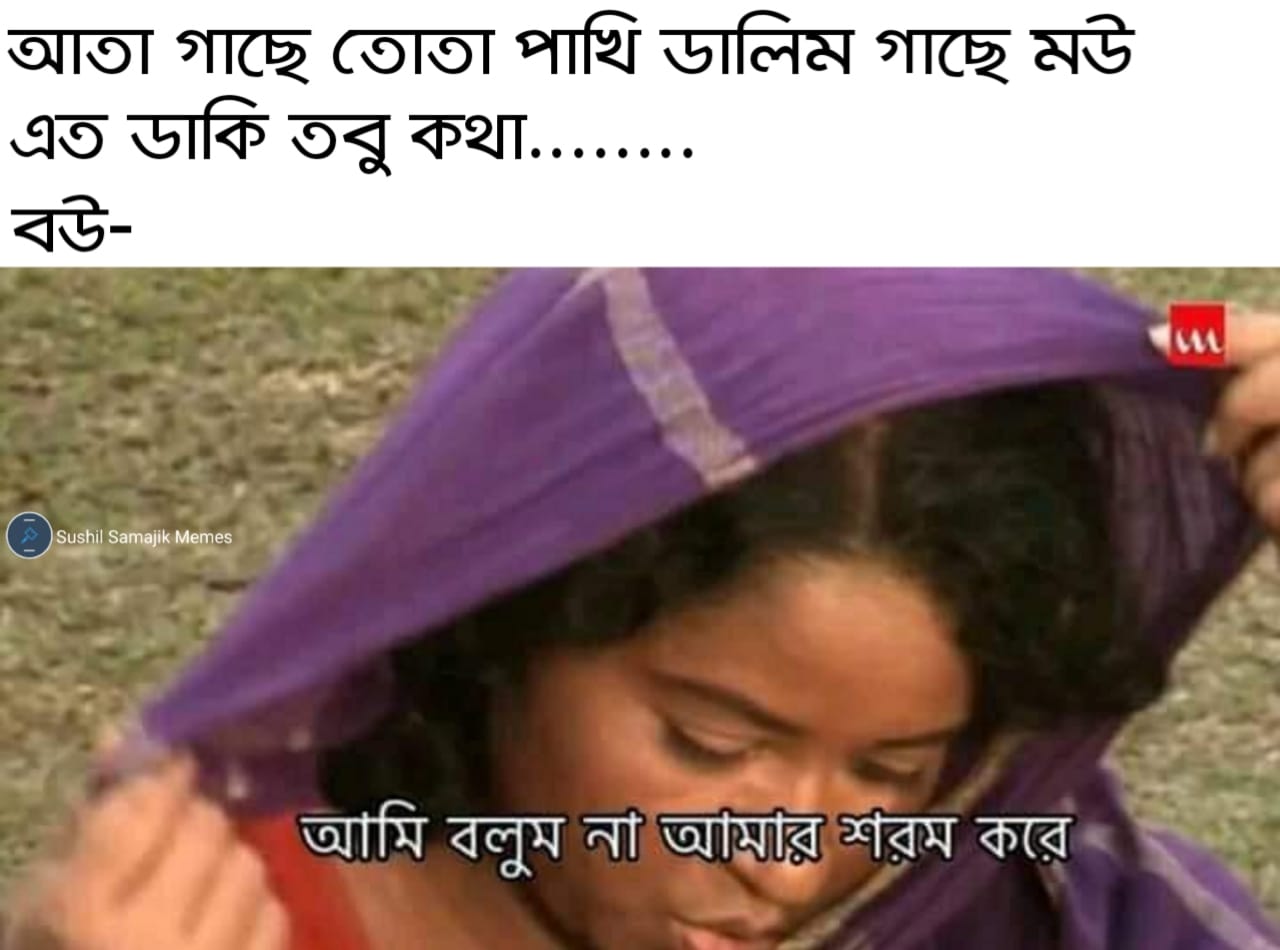
Caption: আতা গাছে তোতা পাখি ডালিম গাছে মউ   এত ডাকি তবু কথা ...    বউ -     আমি বলুম না আমার শরম করে
Label: non-hate